Interaction volume radius: 5 \u00c5
Interaction volume height: 25 \u00c5
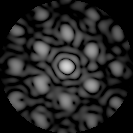
Disorder parameter: 0.4446